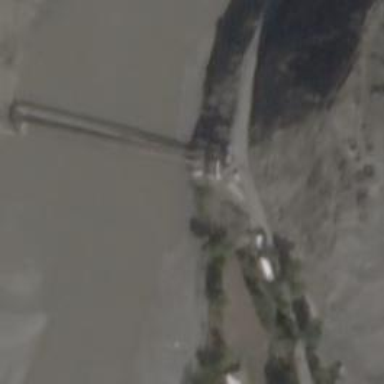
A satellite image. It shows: Bridge.